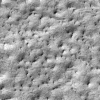
Atmospheric dust classification: not_dusty